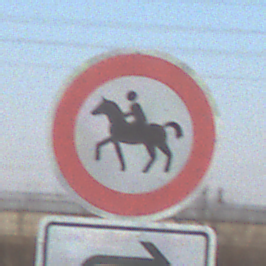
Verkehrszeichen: VerbotReiter
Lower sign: RichtungsangabeDurchPfeile5
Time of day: SunriseSunset
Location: Outdoor (Suburban)
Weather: PartlyCloudy
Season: Winter
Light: Natural